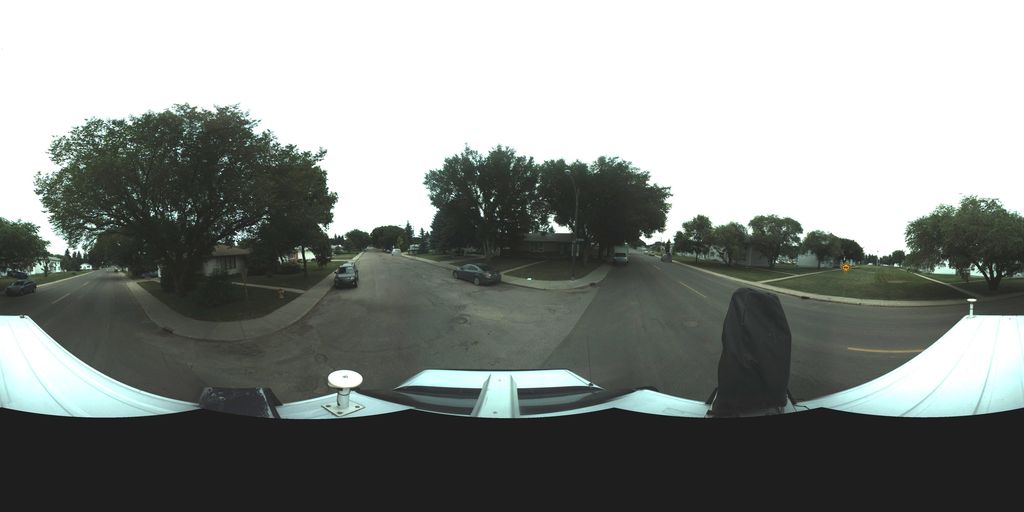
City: saskatoon